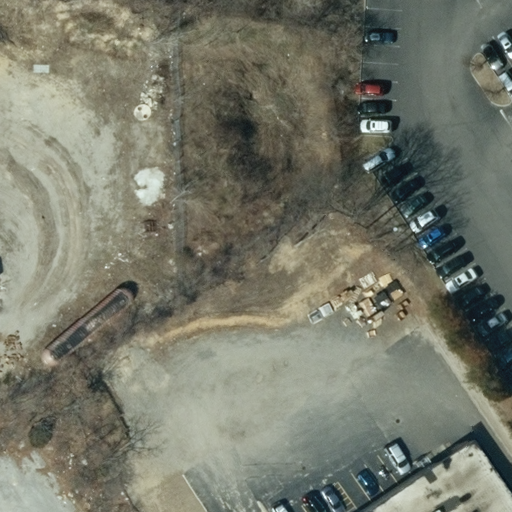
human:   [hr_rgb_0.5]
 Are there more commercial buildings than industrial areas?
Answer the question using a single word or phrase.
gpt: no

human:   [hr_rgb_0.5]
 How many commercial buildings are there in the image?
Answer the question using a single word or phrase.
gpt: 0

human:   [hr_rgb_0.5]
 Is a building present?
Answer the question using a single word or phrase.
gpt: yes

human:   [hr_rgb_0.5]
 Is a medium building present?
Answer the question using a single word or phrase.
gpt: no

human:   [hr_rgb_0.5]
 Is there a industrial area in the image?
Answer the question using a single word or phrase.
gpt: yes

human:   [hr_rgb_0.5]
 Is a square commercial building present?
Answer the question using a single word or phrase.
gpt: no

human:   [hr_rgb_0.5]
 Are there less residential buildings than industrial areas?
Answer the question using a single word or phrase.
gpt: yes

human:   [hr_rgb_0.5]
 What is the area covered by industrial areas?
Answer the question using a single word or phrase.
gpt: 10623m2

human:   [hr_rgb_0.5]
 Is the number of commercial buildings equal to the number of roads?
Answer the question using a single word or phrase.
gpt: yes

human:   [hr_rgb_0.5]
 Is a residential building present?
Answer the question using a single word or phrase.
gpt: no

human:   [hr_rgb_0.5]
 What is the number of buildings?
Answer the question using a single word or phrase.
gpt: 1

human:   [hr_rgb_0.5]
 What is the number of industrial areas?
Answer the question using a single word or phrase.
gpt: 1

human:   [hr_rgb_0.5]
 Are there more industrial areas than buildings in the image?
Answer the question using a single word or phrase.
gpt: no

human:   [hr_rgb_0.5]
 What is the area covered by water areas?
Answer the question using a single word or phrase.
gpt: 0m2

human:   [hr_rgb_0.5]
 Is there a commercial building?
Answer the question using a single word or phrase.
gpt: no

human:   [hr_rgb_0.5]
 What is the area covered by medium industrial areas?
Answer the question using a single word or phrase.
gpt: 0m2

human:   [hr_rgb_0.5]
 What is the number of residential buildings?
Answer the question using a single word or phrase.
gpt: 0

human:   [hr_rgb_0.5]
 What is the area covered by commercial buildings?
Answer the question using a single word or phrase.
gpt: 0m2

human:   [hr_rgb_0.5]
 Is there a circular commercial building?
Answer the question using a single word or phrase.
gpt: no

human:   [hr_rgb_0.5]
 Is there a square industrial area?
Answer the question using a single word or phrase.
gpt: no

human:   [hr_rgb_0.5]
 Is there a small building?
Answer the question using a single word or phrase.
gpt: no

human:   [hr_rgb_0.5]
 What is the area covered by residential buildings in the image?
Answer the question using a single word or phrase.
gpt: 0m2

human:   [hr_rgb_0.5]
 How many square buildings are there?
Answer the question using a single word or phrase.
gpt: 0

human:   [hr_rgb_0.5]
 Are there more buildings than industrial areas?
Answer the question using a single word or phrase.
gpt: no

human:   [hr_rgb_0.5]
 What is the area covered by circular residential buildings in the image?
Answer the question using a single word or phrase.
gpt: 0m2

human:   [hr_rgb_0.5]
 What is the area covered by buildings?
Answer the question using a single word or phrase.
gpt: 2453m2

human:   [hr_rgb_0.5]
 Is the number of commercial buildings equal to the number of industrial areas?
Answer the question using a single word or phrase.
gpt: no

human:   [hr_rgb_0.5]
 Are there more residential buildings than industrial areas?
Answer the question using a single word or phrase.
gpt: no

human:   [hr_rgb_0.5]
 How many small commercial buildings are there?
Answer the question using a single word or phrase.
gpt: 0

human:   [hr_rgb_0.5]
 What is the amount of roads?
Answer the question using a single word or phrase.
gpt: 0

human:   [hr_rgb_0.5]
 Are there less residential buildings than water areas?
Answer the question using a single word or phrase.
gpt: no

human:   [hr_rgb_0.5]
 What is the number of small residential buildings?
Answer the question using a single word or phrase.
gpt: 0

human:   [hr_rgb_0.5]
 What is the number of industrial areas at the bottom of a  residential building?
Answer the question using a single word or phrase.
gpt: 0

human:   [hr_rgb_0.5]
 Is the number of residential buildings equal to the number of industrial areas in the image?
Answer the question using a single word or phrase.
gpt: no

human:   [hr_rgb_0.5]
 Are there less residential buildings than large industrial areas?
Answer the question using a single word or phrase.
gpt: yes

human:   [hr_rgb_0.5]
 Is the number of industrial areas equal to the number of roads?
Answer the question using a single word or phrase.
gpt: no

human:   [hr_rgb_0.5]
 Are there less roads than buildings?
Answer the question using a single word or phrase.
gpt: yes

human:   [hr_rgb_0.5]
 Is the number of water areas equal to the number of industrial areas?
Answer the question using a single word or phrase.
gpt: no

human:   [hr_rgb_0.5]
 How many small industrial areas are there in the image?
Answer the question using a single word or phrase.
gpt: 0

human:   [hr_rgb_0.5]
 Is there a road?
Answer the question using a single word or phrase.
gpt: no

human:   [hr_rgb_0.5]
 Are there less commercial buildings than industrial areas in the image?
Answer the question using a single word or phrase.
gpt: yes

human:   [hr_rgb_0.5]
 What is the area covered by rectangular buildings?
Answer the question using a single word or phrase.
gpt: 2453m2

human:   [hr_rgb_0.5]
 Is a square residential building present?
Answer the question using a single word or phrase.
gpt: no

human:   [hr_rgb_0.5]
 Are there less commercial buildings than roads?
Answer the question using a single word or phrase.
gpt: no

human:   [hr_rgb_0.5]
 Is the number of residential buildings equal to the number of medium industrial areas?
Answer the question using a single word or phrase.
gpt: yes

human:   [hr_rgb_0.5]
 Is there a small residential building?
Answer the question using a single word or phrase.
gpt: no

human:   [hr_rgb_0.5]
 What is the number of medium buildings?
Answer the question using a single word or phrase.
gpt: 0

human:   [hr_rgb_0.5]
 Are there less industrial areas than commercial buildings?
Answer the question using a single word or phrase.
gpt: no

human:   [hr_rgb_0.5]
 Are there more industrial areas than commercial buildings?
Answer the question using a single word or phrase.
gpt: yes

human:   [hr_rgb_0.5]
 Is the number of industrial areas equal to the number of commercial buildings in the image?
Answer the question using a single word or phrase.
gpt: no

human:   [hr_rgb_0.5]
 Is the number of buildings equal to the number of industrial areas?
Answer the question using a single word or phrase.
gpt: yes

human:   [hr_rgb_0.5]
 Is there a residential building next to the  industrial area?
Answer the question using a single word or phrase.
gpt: no

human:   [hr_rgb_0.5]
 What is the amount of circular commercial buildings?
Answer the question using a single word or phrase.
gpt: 0

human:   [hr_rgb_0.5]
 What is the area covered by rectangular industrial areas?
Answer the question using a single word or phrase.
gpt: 10623m2

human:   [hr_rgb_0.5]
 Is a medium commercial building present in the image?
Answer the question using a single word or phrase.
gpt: no

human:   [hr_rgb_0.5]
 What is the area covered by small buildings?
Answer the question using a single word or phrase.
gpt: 0m2

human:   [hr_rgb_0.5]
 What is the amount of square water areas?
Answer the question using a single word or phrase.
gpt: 0

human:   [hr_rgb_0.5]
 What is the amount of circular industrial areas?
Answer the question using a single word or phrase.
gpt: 0

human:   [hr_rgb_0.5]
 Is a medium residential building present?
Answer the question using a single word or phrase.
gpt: no

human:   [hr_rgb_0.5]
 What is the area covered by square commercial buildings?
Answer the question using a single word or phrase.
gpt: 0m2

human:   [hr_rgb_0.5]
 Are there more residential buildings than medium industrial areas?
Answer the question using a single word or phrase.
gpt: no

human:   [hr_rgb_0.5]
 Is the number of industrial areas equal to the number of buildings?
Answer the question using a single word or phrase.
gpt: yes

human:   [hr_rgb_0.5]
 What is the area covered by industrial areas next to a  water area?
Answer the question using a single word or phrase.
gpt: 0m2

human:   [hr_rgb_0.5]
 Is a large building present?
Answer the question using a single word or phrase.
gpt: yes